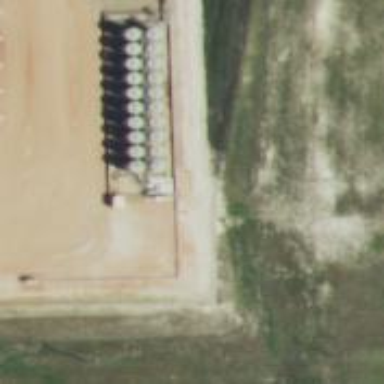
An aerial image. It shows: Storage tank with man-made structure.